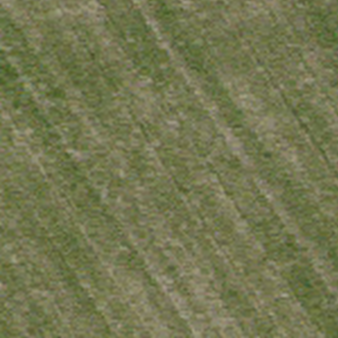
Label: other